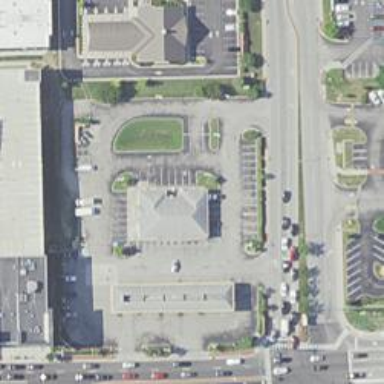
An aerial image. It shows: Convenience shop.